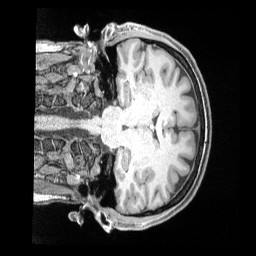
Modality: T1w
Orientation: coronal
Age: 38
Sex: female
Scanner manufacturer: siemens
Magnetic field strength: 3 T
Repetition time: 2 s
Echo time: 0.00211 s